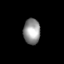
Tissue: skin
Cell type: Epithelial cells
Senescence score: 0.2798
Nuclear area (px): 422
Mean DAPI intensity: 146.391